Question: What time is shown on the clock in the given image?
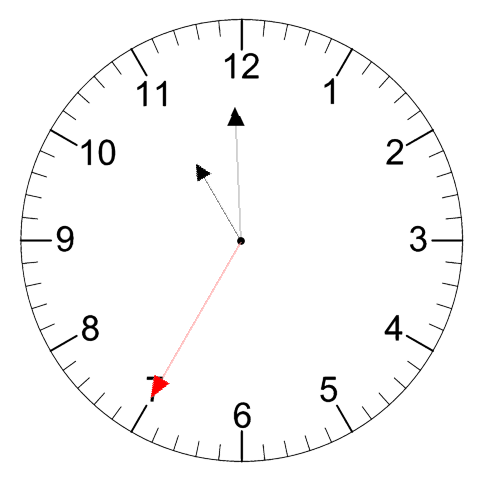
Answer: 10:59:35